Question: I have looked around and have yet to find a solution to this problem. I have a list menu with markup like so
'''
<div id="menu">
<ul>
<li>Category #1
<ul>
<li>Item #1</li>
<li>Item #2</li>
<li>Item #3</li>
</ul>
</li>
<li>Category #2
<ul>
<li>Item #1</li>
<li>Item #2</li>
<li>Item #3</li>
</ul>
</li>
<li>Category #3
<ul>
<li>Item #1</li>
<li>Item #2</li>
<li>Item #3</li>
</ul>
</li>
<li>Category #4
<ul>
<li>Item #1</li>
<li>Item #2</li>
<li>Item #3</li>
</ul>
</li>
</ul>
</div>
'''
What I am trying to do is make it so that the menu is entirely horizontal, when you hover over a category it will slide out the Items next to it.
Visual example here

Its quite important that it is built on a structured list and as I said as far as I can tell, none of the accordions I have checked so far support this feature.
Any idea's?
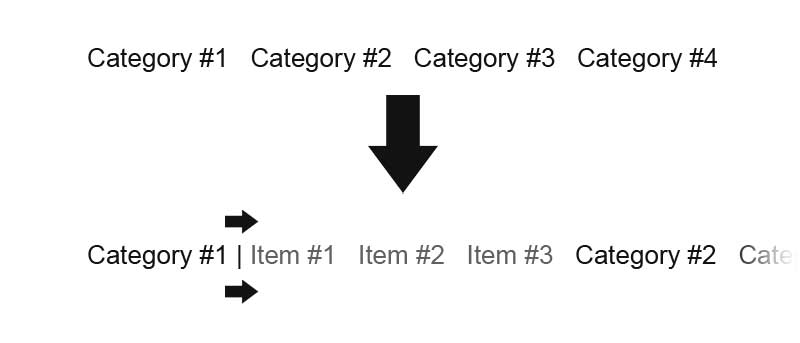
Answer: Are there links in the lite items? If so, you could try something like this:
'''
li ul {
display:none;
}
li, ul, a {
float:left;
margin:0;
padding:0;
outline:1px solid;
}
li:hover ul {
display:block;
}
'''
This does not include the "slide out" functionality, but shows that you will probably need a separate element around the text just before each nested ul. (The overall styling here is of course just proof of concept, feel free to skip the outline e.g. ;)